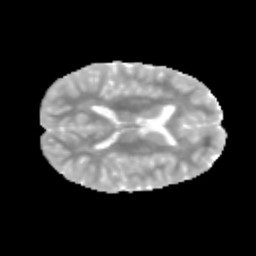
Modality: MD
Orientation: axial
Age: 11
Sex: male
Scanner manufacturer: siemens
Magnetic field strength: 3 T
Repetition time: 3.8 s
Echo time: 0.07 s